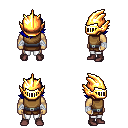
a pixel art fantasy rpg character, male body template, human, tanned skin, leather chest armor, white pants, blue swoop hairstyle, gold helm, white cloth bandages, maroon shoes, four views (front, back, left, right), 2x2 character sprite sheet, small pixel art, hard edges, no anti-aliasing